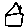
Label: house